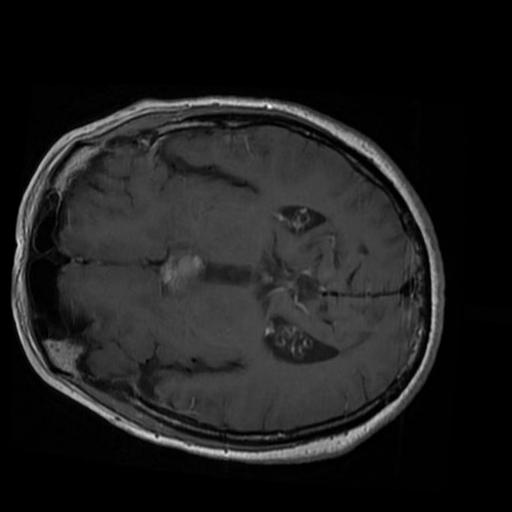
Label: brain_tumor